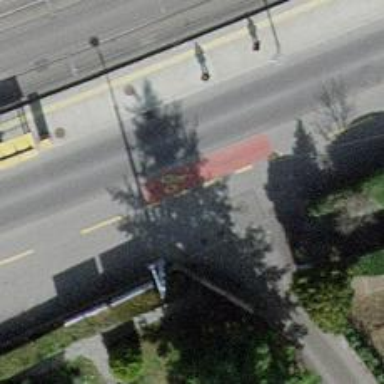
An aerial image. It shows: Asphalt sidewalk and cycleway. Both the sidewalk and cycleway have asphalt surfaces.